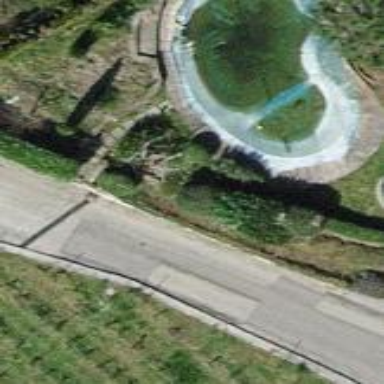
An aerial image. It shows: Swimming pool located in leisure land.